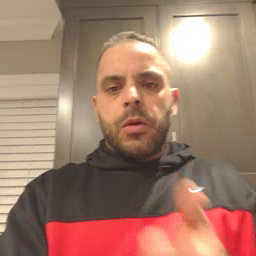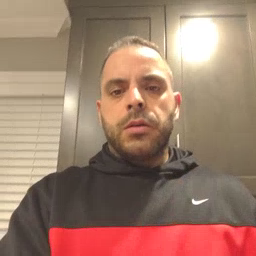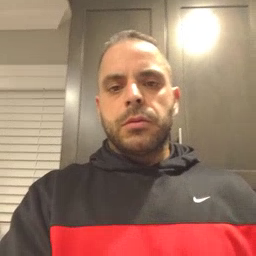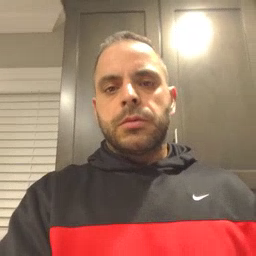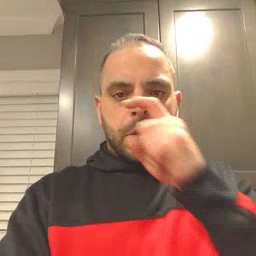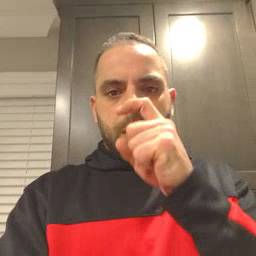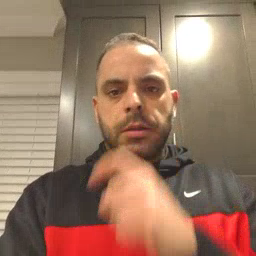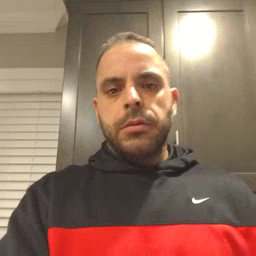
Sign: doll